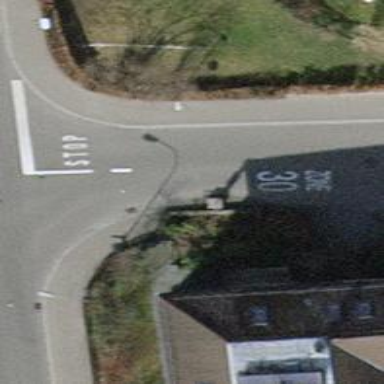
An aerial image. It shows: Kerb serving as barrier.